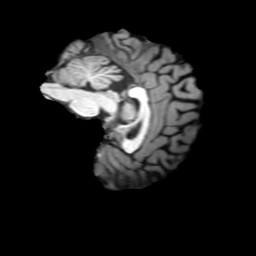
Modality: T1w
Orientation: sagittal
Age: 32
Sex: female
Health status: ill